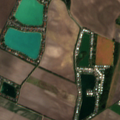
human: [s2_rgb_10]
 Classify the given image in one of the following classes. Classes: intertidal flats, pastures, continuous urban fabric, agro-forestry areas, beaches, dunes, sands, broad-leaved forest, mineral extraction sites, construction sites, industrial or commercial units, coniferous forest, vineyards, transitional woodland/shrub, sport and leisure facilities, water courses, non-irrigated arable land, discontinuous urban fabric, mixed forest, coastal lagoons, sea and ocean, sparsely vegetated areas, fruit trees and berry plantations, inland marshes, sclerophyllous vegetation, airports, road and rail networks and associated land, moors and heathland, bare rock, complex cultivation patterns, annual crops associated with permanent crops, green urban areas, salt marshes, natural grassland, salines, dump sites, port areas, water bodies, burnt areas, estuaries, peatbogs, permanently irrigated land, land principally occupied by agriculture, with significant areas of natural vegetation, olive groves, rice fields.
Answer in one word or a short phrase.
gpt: discontinuous urban fabric, non-irrigated arable land